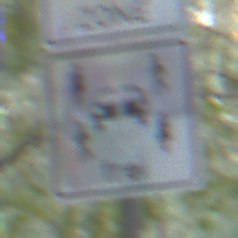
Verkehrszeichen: CarsharingfahrzeugeFrei
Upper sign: BeginnEingeschraenktesHalteverbotZone
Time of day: SunriseSunset
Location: Outdoor (Nature)
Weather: NotSpecified
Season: Autumn
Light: Natural